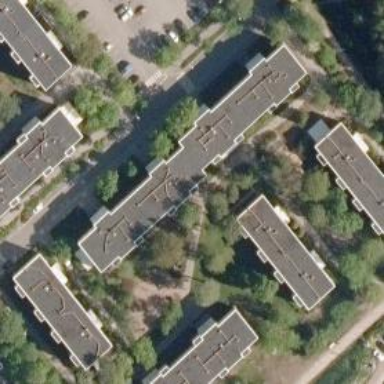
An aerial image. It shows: Residential area with apartments.